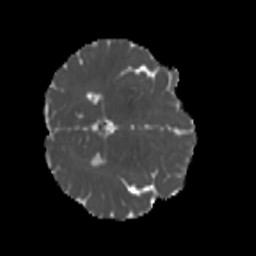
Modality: MD
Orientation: axial
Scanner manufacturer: siemens
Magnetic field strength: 3 T
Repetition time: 4 s
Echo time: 0.0594 s